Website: lowes
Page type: customer-info-address
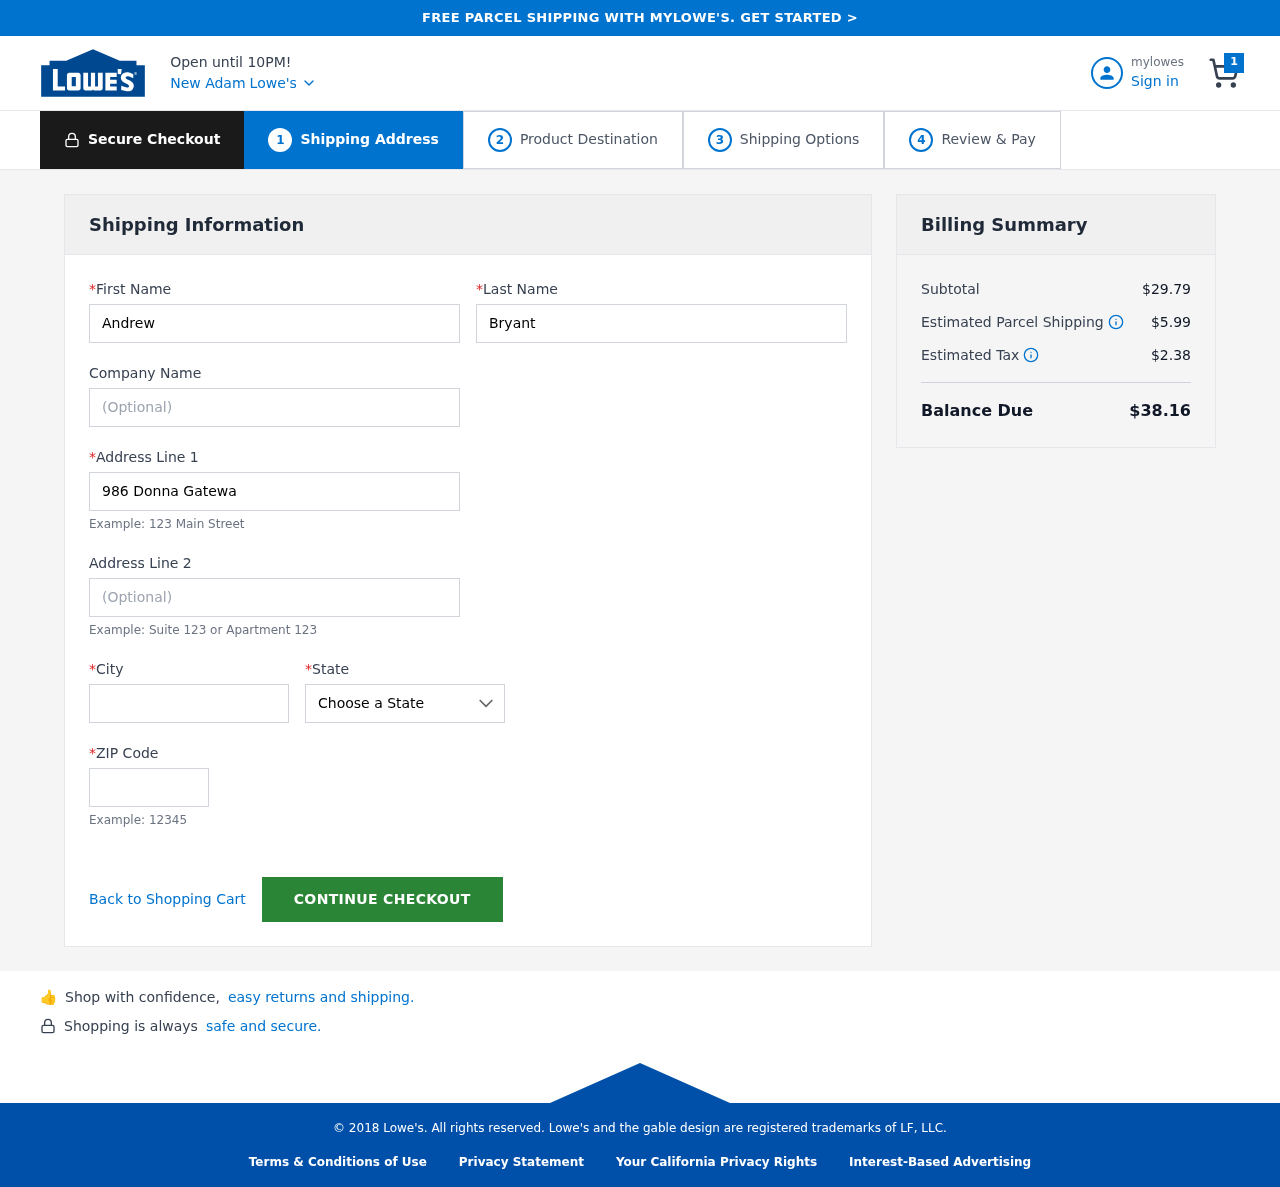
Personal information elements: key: PII_CITY
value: New Adam
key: PII_FIRSTNAME
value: Andrew
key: PII_LASTNAME
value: Bryant
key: PII_POSTCODE
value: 86661
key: PII_STATE
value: Virginia
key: PII_STREET
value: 986 Donna Gateway Suite 040
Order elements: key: ORDER_NUM_ITEMS
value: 1
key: ORDER_SUBTOTAL
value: $29.79
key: ORDER_SHIPPING_COST
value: $5.99
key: ORDER_TAX
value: $2.38
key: ORDER_TOTAL
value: $38.16